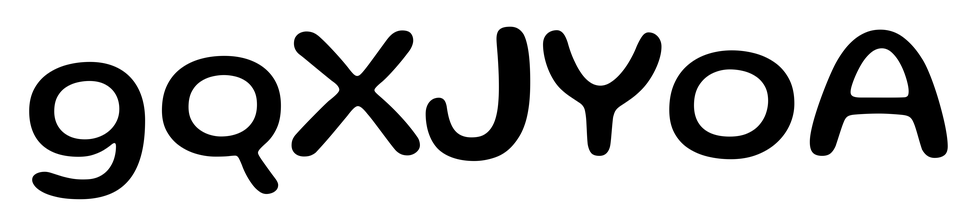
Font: Gluten_Regular